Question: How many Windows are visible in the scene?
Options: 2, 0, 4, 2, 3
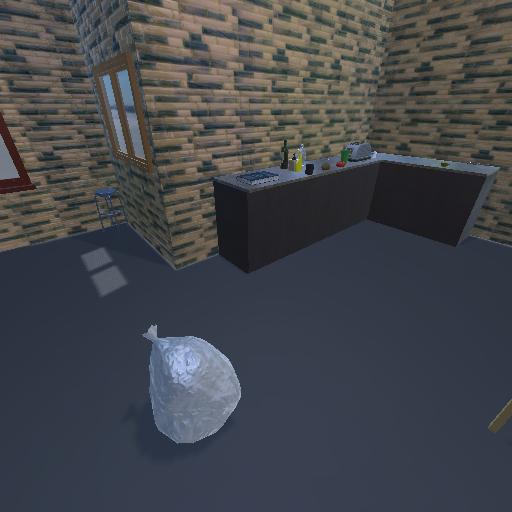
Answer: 2